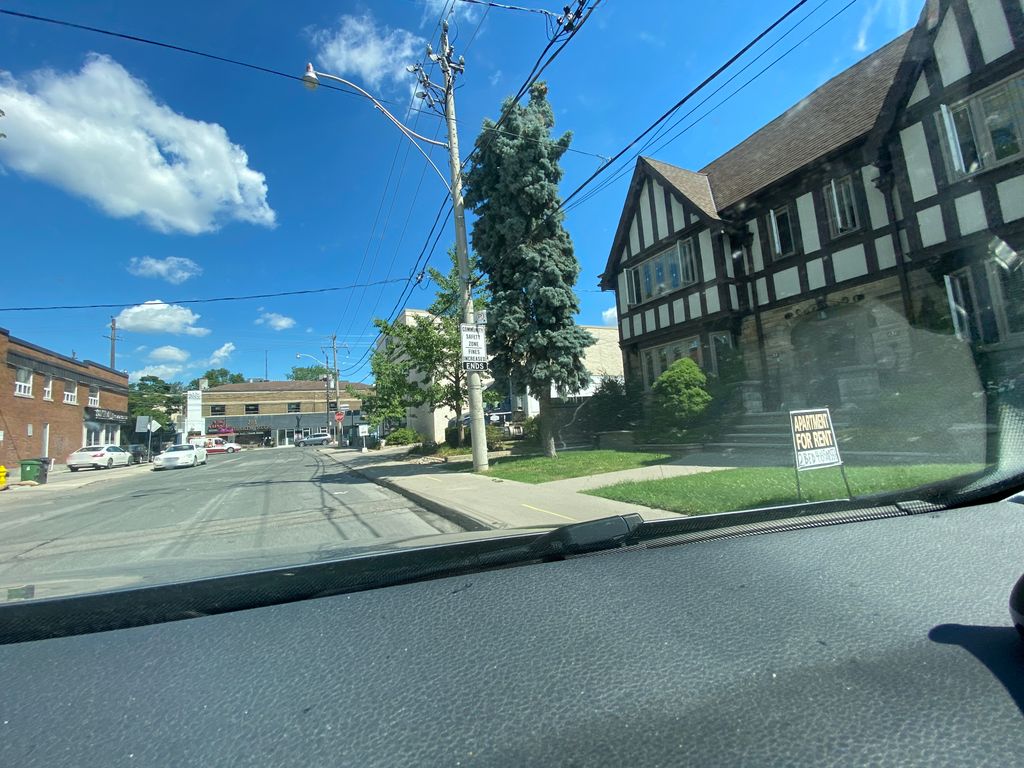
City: toronto